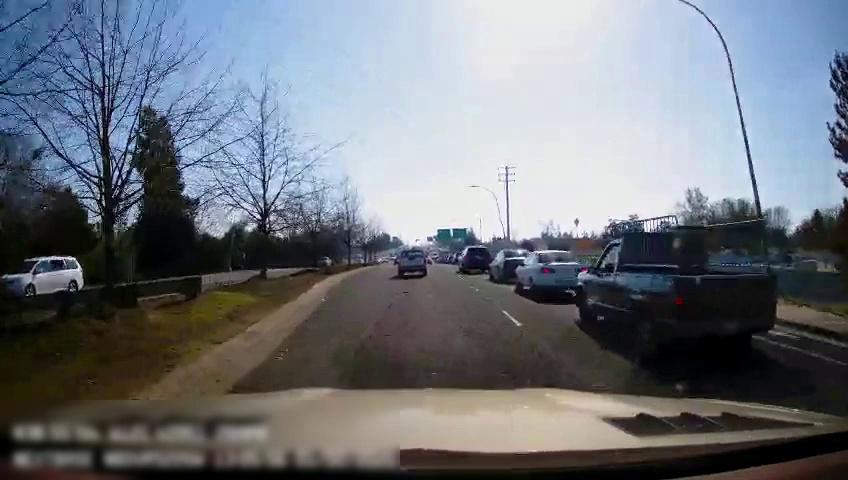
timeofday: Day
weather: Sunny
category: Drivable Space
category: Drivable Space
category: Vehicles | Truck
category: Vehicles | Truck
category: Vehicles | SUV
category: Vehicles | Truck
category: Vehicles | Car
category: Vehicles | Car
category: Vehicles | SUV
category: Lanes | Alternate Lane
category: Lanes | Alternate Lane
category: Traffic | Signs
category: Traffic | Signs